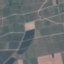
Land use / land cover class: PermanentCrop